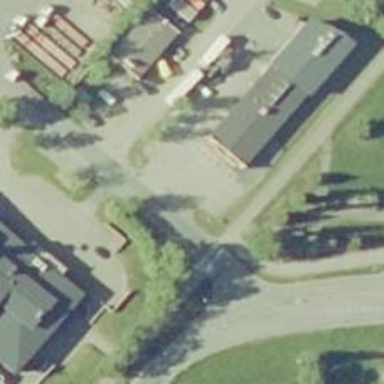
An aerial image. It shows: Commercial building.